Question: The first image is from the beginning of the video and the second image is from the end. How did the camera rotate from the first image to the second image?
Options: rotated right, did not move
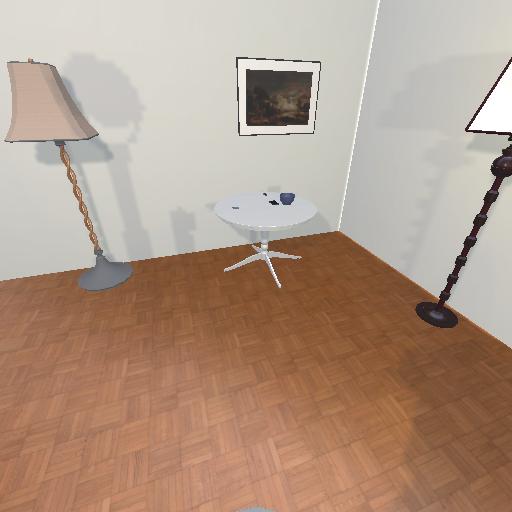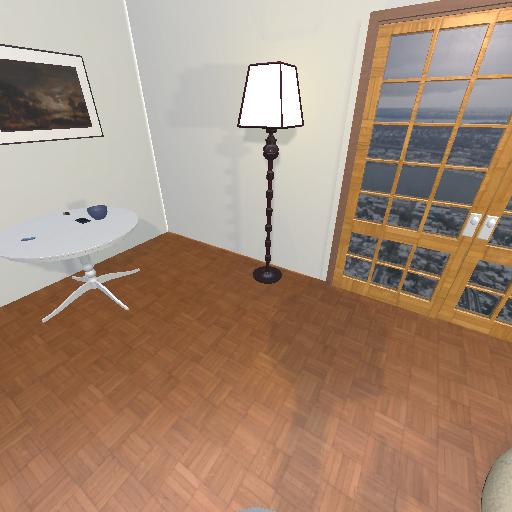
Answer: rotated right